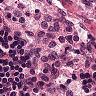
Metastatic tissue present: no